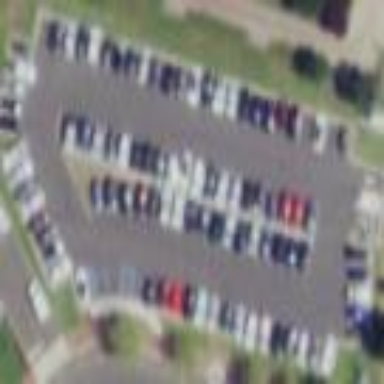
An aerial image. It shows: Parking area.